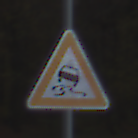
Verkehrszeichen: SchleuderOderRutschgefahr
Umgebung: Outdoor, Nature
Tageszeit: SunriseSunset
Wetter: PartlyCloudy
Licht: Natural
Jahreszeit: Autumn
Kontrast: LowContrast